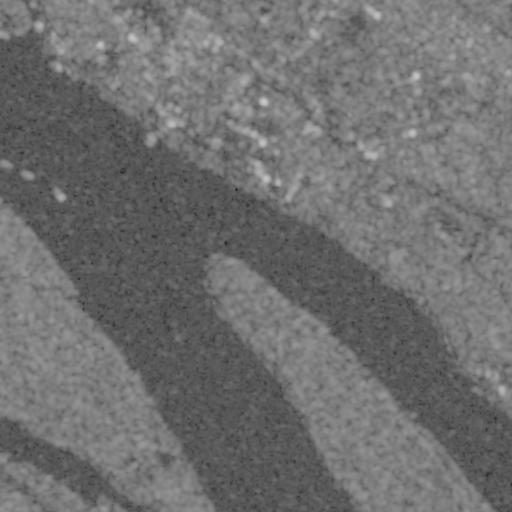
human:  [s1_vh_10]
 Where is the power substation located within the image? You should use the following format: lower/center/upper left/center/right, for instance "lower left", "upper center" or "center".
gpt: The power substation is located in the upper center of the image.
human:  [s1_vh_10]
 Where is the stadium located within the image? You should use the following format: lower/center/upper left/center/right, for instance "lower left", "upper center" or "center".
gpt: The stadium is located in the center right of the image.
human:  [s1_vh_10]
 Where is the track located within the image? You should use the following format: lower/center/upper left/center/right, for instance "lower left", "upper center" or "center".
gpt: The track is located in the center right of the image.
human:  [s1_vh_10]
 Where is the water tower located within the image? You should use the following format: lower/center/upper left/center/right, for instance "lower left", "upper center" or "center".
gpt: The water tower is located in the upper center of the image.
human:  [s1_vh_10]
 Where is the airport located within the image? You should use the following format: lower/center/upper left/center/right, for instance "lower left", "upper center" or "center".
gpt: There is no airport in the image.

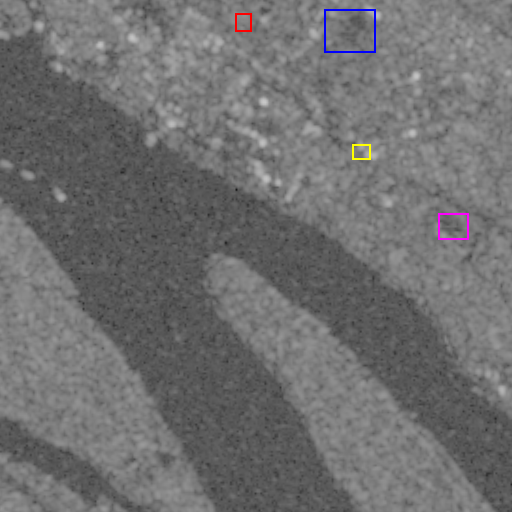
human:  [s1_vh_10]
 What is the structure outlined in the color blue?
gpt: The structure outlined in blue is a park.
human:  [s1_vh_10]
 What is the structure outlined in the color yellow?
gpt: The structure outlined in yellow is a parking lot.
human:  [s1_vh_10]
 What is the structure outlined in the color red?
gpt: The structure outlined in red is a power substation.
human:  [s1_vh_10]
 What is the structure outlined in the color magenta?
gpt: The structure outlined in magenta is a stadium.
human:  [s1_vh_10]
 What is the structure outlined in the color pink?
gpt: There is no pink outline.